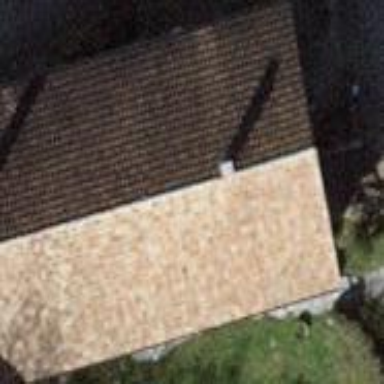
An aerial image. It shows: Simple and straightforward house.